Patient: sex F, age 57
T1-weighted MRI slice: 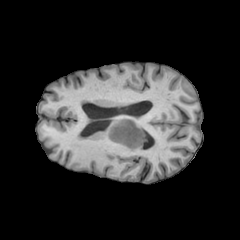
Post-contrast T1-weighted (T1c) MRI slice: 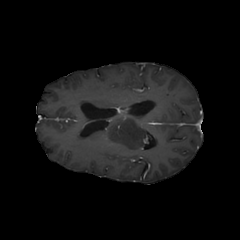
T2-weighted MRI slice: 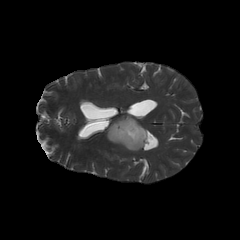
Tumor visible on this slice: yes
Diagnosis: Astrocytoma, IDH-wildtype
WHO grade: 3